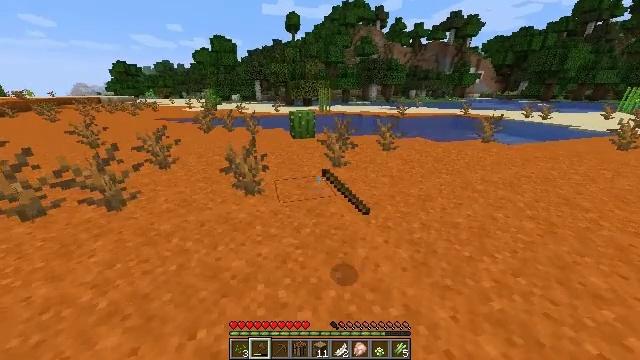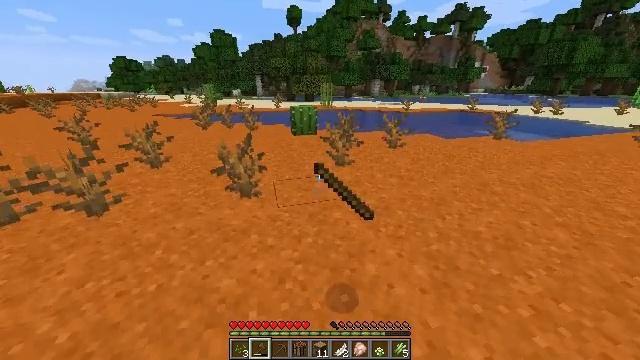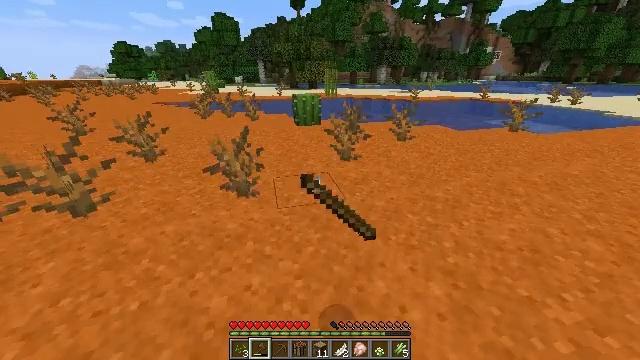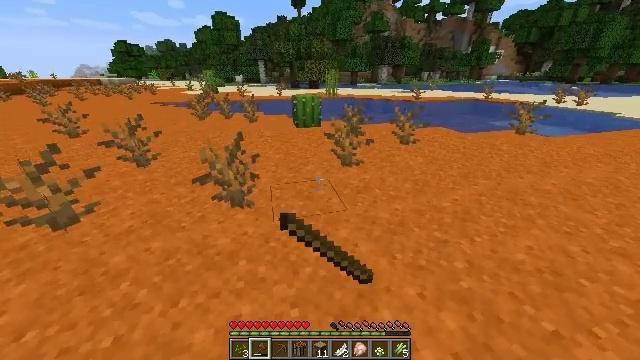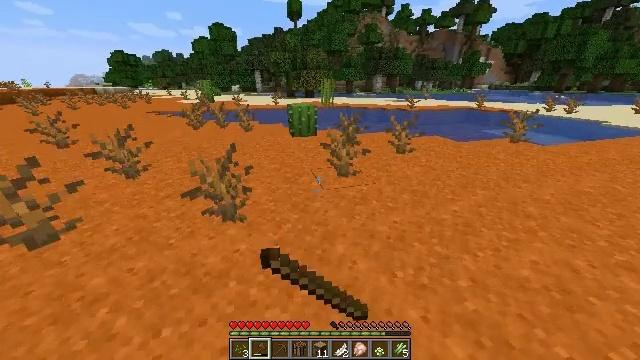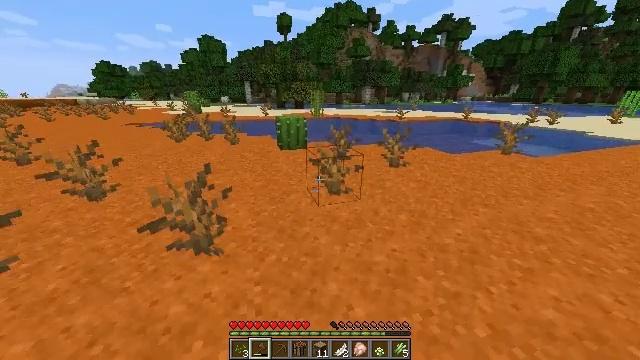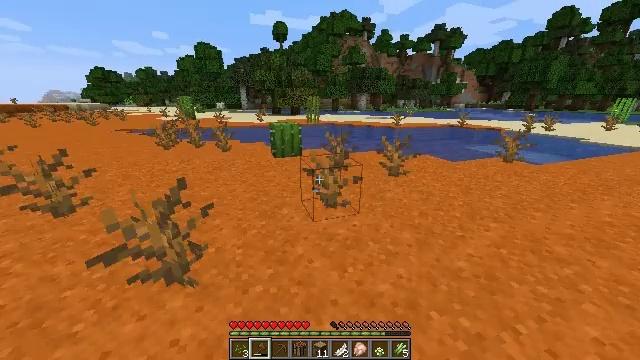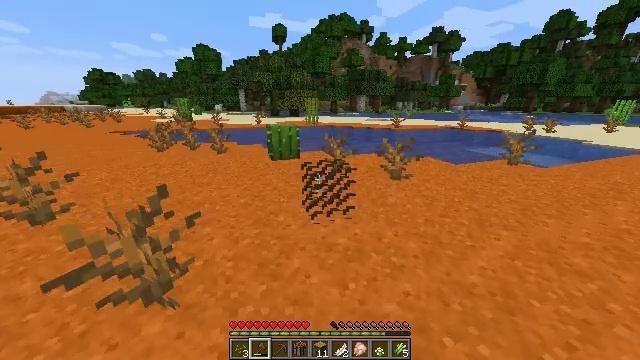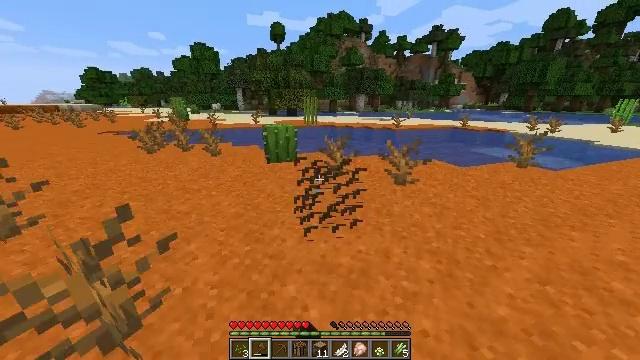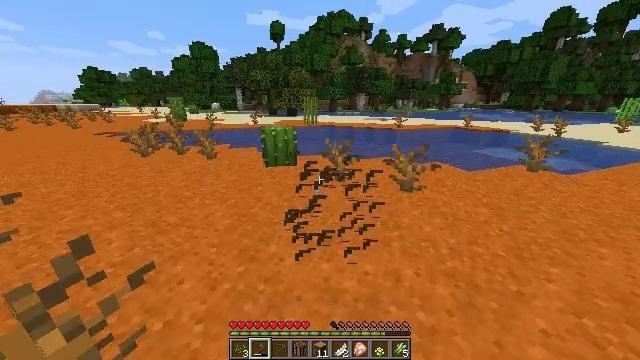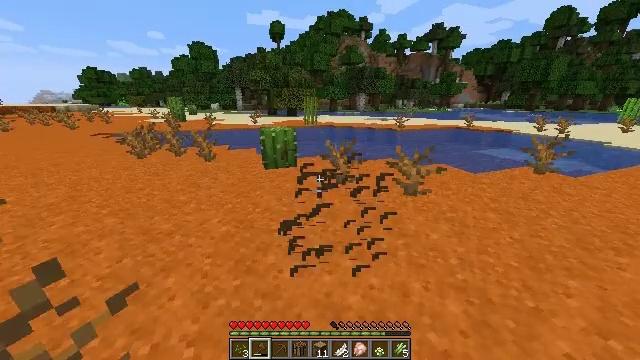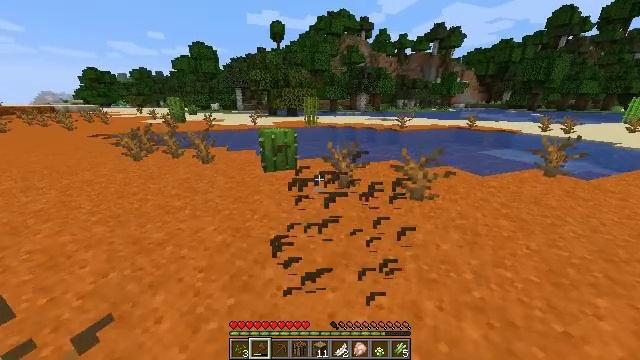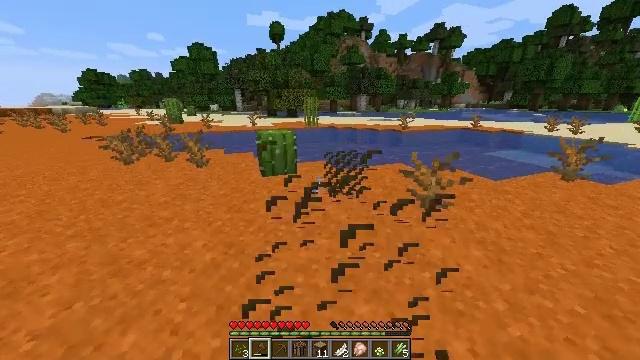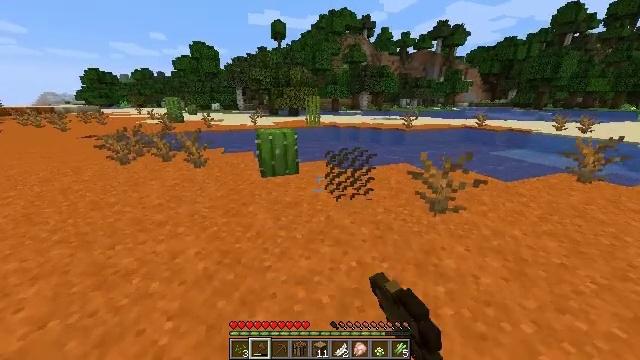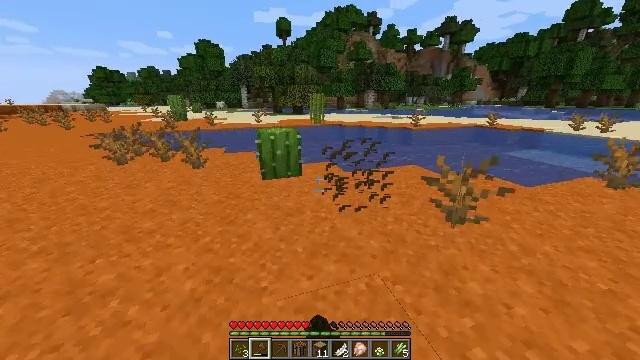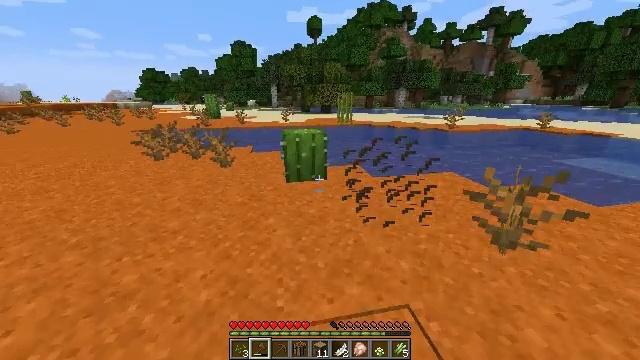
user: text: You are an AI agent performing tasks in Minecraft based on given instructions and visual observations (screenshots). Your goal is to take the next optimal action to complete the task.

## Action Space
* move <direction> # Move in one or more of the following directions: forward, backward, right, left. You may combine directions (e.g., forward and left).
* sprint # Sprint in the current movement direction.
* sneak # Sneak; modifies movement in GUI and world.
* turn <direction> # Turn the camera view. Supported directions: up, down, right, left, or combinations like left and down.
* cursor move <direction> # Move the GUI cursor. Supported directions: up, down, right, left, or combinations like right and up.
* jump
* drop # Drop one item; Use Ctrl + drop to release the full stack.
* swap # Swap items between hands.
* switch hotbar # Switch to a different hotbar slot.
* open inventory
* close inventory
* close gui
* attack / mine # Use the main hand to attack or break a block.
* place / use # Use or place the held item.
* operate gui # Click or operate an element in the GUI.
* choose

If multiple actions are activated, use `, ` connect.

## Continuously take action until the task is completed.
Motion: motion action
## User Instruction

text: Break the dead bush for sticks.
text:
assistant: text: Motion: move forward, turn down, attack / mine
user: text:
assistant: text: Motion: move forward, turn left and down, attack / mine
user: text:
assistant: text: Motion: move forward, attack / mine
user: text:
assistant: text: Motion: move forward, turn right and up
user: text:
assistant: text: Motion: move forward, turn right and up
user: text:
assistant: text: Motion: move forward, turn right and up
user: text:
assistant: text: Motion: move forward, attack / mine
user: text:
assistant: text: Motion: move forward, attack / mine
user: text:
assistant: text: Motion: move forward, attack / mine
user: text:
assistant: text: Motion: move forward, attack / mine
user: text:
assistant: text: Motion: move forward
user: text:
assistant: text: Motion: move forward, attack / mine
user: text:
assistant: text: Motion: move forward, attack / mine
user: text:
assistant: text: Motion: move forward, turn left, attack / mine
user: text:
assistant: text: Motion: move forward and move left, turn left, attack / mine
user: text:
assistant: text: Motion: move forward and move left, turn left
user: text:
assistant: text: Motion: no_op